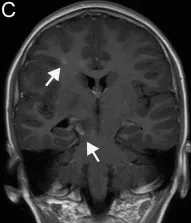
Magnetic resonance imaging findings. Some of them obtained with gadolinium enhancement [, arrowhead.
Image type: radiology (mri)